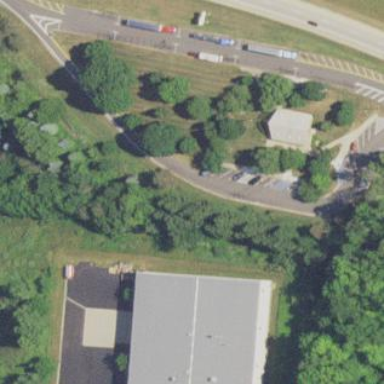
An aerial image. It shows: Rest area along the road.